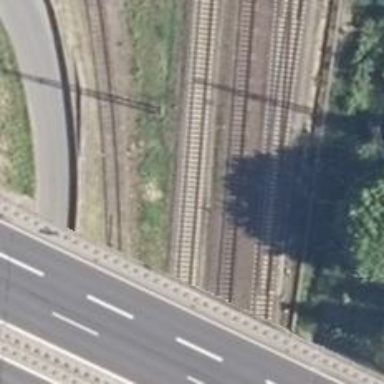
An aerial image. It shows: Railway signal.